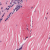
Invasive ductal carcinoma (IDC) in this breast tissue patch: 1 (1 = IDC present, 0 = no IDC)